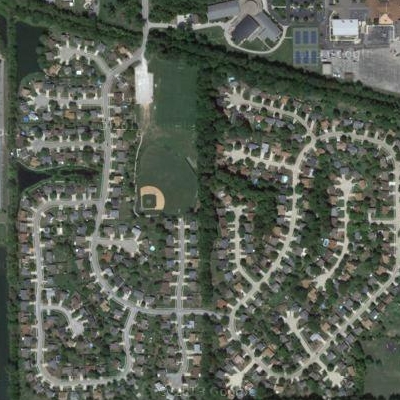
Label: fResident